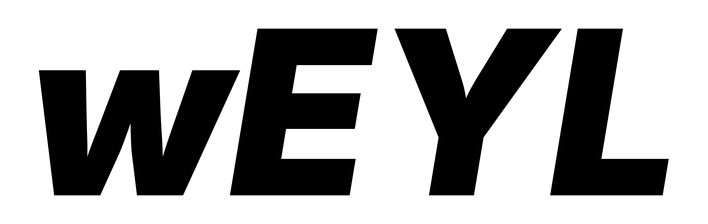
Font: Inter-Italic_Black_Italic